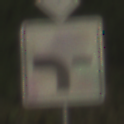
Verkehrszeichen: VerlaufVorfahrtsstrasse6
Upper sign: Vorfahrtsstrasse
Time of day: MorningAfternoon
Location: Outdoor (RoadRail)
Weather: Clear
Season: NotSpecified
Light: Natural